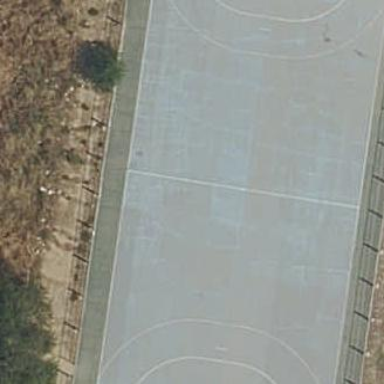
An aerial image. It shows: Basketball court on pitch.